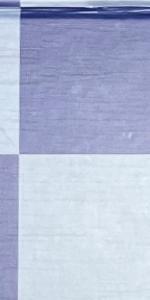
Label: Empty